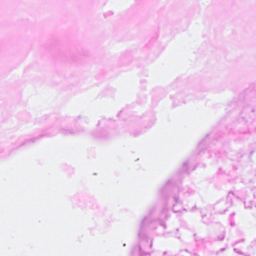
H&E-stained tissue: Breast